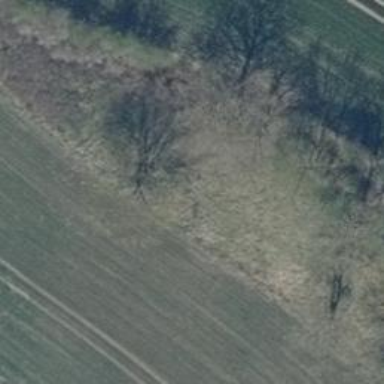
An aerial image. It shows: Row of trees in natural setting.